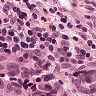
Metastatic tissue present: yes